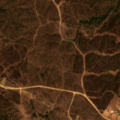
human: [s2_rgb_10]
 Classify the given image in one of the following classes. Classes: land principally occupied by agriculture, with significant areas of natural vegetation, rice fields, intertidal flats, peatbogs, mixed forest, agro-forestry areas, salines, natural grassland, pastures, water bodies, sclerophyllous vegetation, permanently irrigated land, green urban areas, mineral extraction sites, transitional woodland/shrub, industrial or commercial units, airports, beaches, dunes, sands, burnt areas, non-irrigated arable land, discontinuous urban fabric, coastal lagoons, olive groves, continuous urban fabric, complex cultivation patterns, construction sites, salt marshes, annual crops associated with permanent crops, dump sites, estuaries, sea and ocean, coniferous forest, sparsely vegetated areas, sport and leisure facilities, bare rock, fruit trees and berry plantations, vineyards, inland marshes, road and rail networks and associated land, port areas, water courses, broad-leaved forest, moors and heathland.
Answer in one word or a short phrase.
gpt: agro-forestry areas, broad-leaved forest